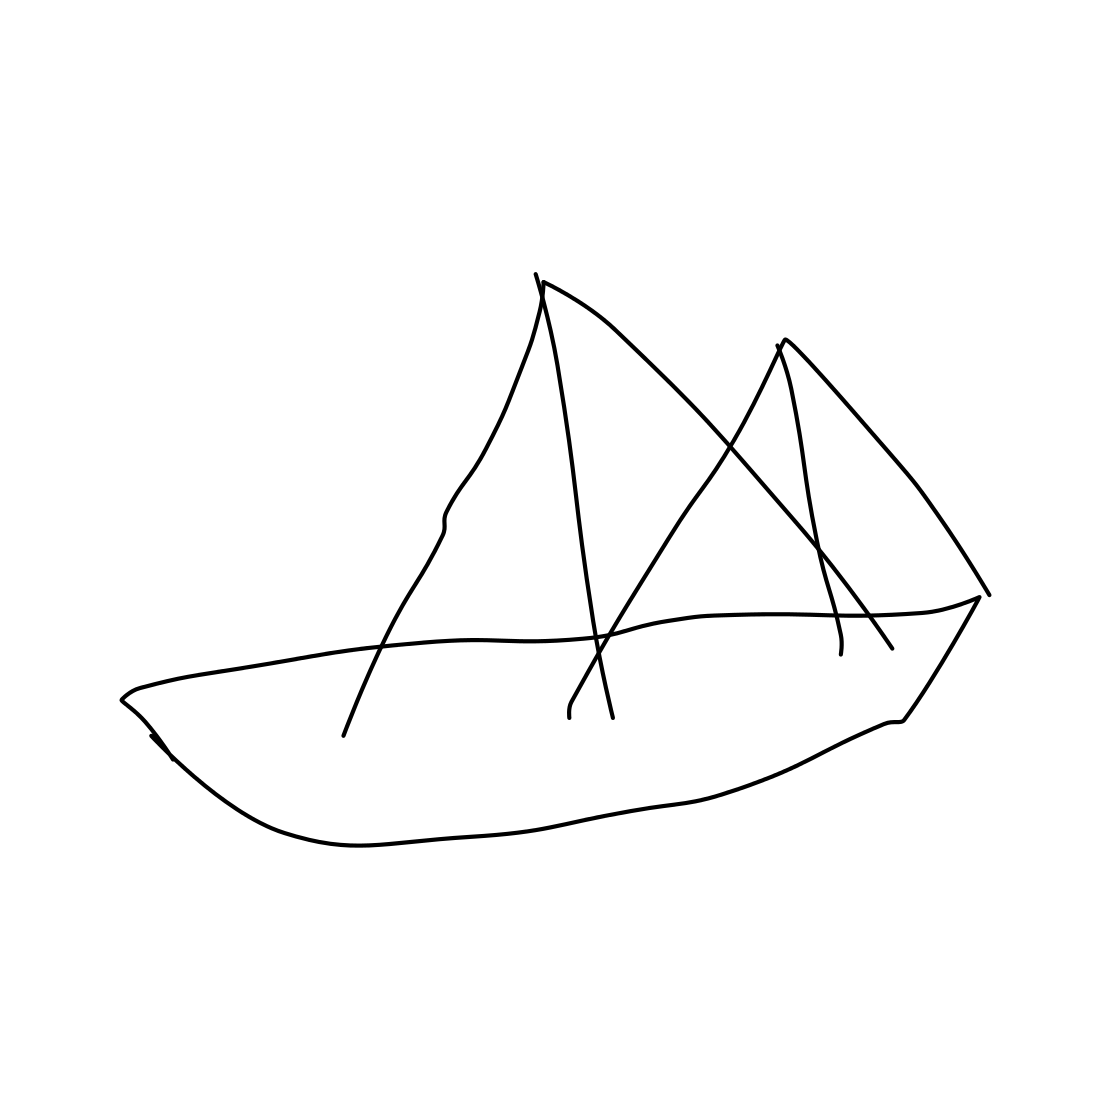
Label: sailboat